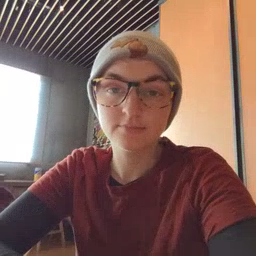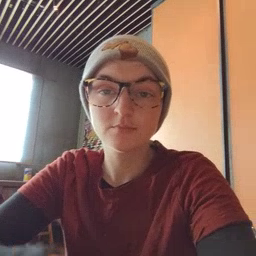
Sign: say